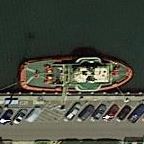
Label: civil